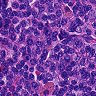
Metastatic tissue present: no